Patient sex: M
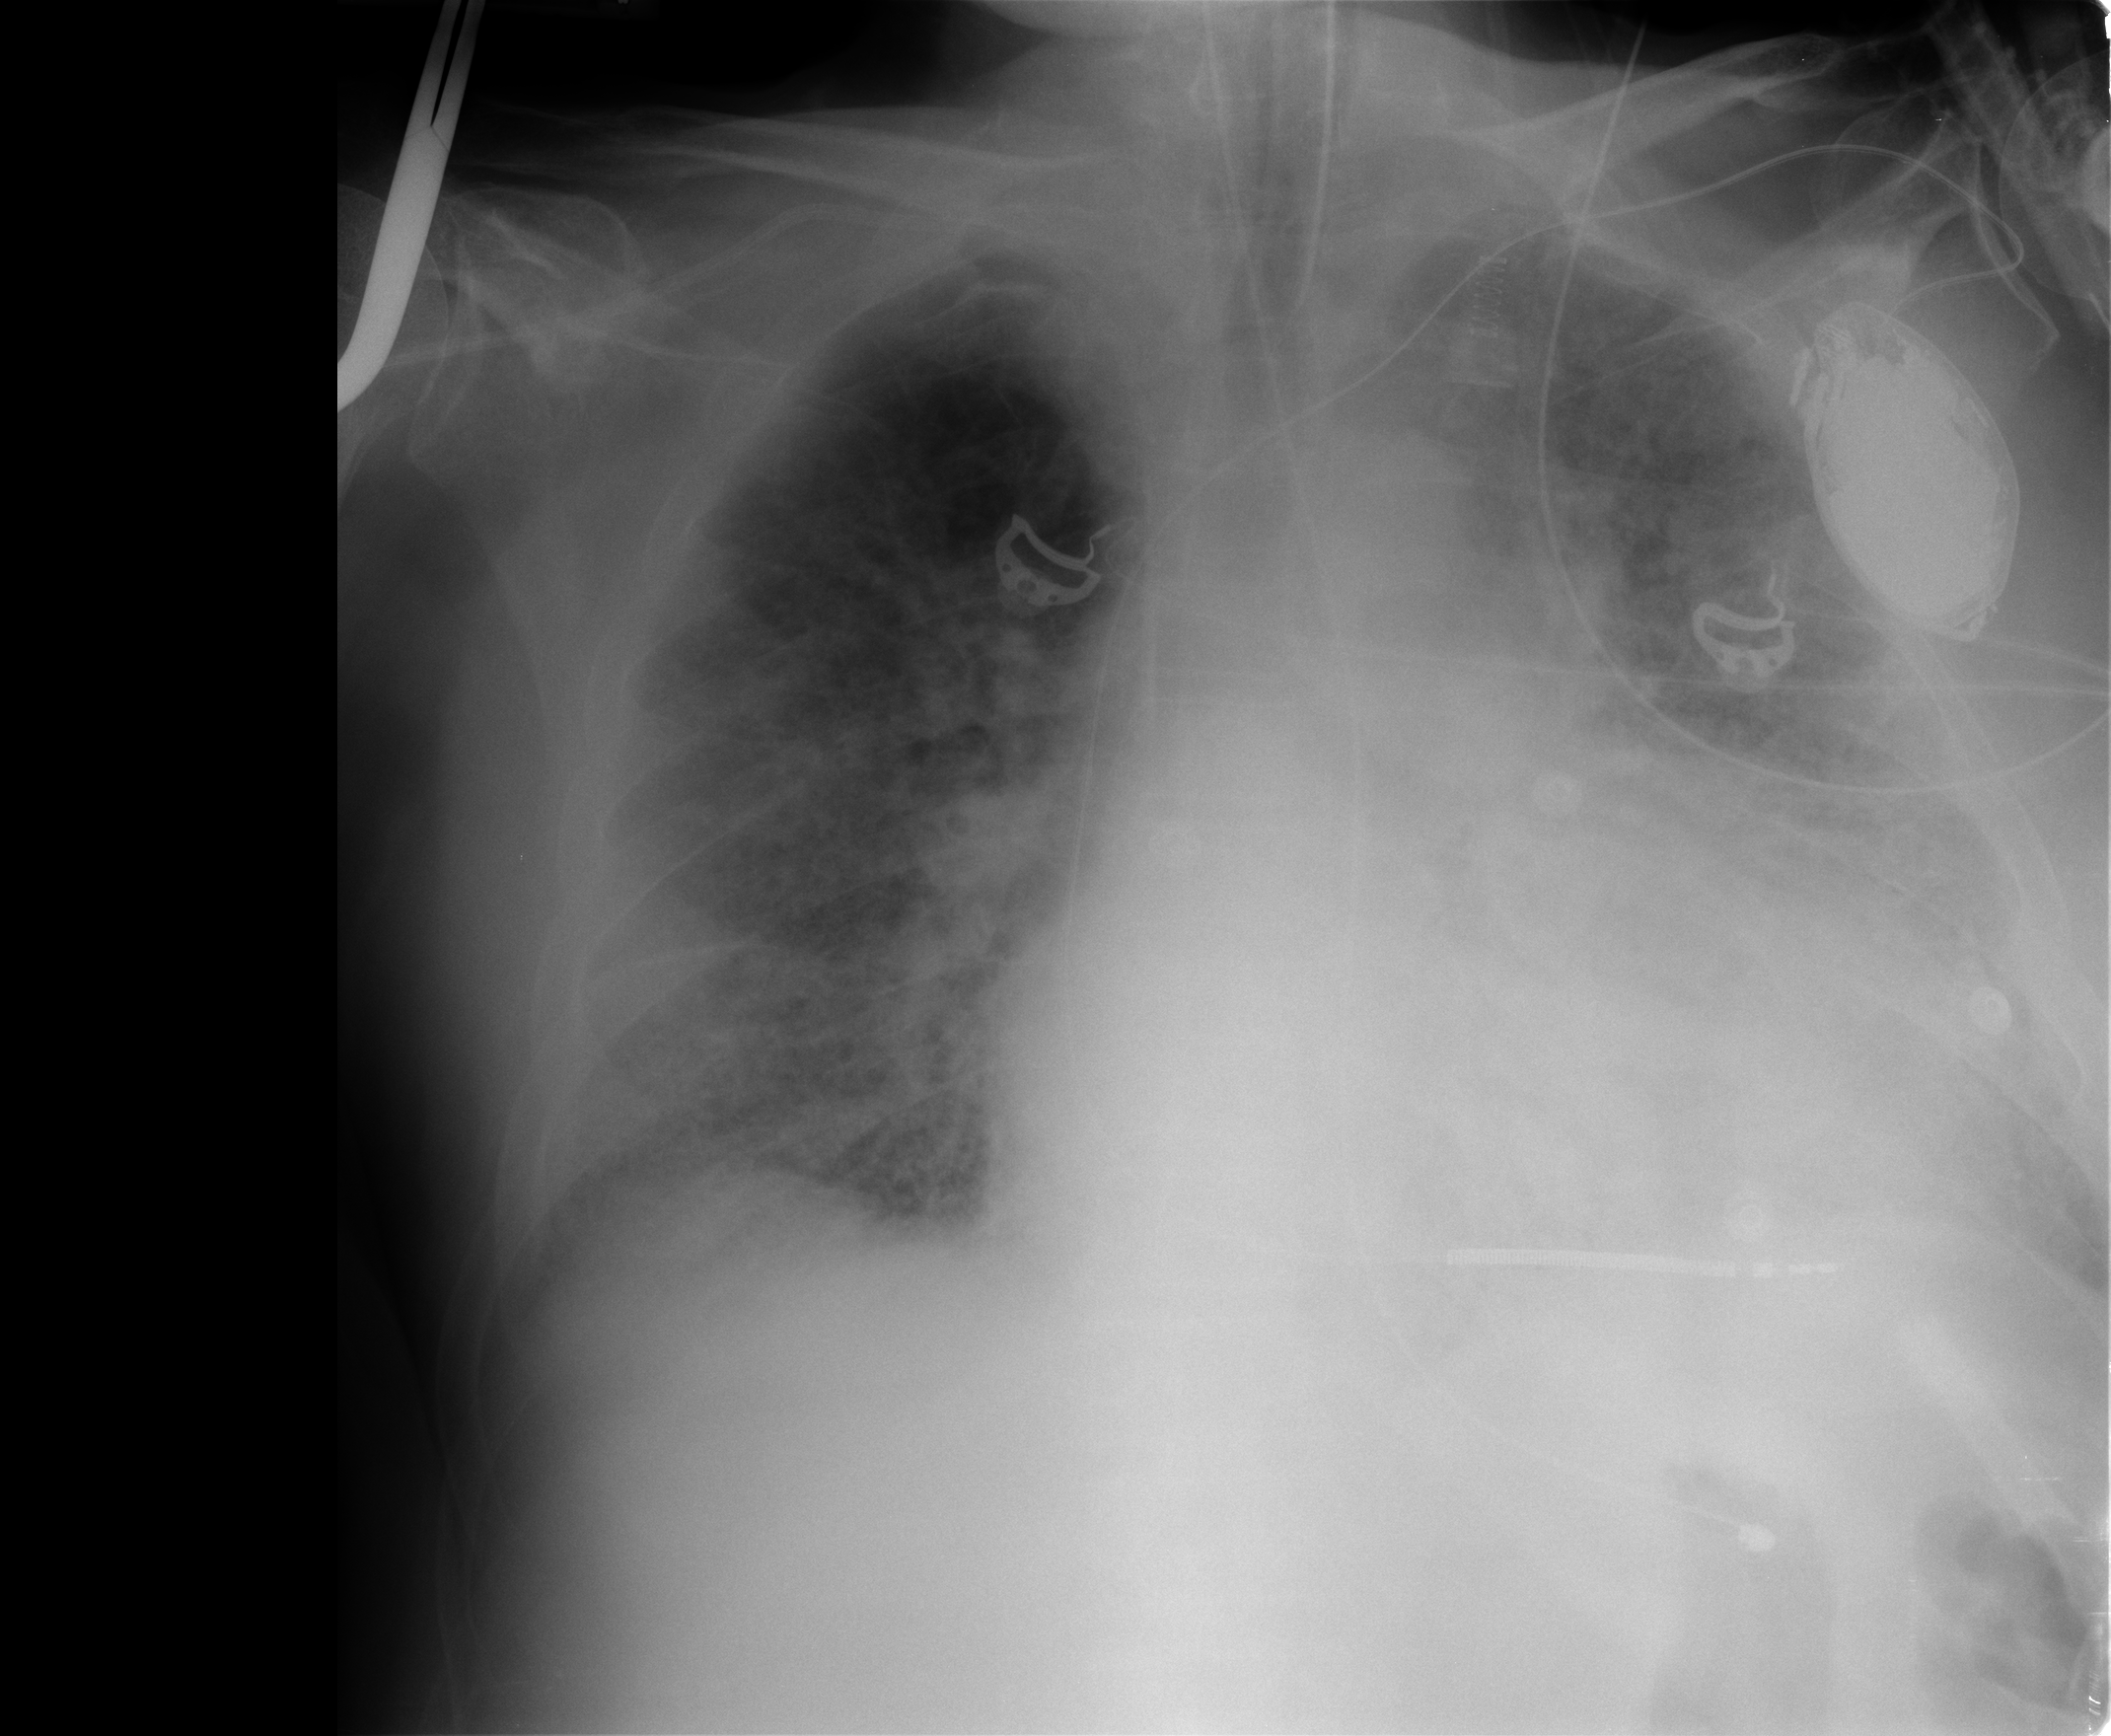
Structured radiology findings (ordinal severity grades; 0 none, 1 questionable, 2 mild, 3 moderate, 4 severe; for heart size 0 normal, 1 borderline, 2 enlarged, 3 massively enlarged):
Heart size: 2
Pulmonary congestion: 4
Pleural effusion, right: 3
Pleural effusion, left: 3
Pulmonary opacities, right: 3
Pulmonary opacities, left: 4
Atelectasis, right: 3
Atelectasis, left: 3